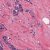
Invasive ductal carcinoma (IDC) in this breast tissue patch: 1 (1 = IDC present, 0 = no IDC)